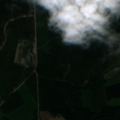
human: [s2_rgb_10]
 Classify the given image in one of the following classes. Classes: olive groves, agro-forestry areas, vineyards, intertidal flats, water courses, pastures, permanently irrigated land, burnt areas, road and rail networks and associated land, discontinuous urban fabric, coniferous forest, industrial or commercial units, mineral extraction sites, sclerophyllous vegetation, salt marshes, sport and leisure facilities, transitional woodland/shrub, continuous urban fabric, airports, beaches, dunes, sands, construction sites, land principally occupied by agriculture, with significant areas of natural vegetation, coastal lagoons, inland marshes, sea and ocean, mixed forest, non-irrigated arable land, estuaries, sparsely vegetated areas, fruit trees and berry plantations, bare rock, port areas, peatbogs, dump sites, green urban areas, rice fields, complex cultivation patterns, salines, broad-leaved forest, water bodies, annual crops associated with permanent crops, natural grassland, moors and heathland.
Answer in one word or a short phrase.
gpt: non-irrigated arable land, mixed forest, transitional woodland/shrub